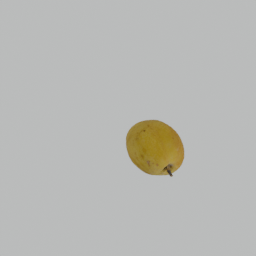
Label: nature